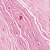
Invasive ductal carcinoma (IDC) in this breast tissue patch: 0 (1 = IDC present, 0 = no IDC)